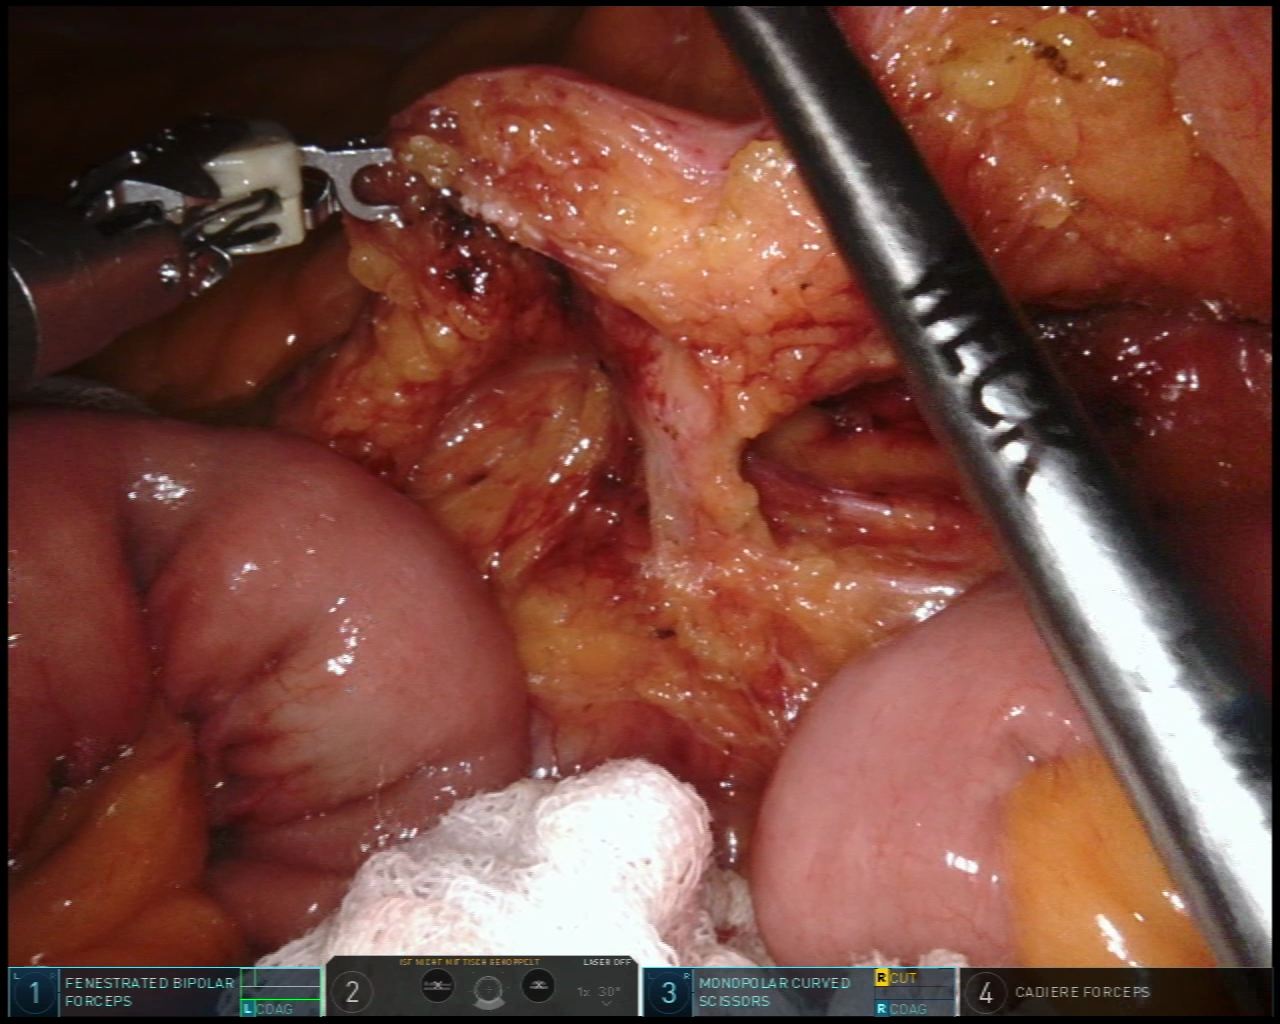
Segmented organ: small_intestine
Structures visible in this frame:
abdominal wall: no
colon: no
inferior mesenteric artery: yes
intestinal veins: no
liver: no
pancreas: no
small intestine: yes
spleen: no
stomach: no
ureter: no
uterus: no
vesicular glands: no